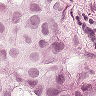
Metastatic tissue present: yes